Question: I have two imageviews in a relative layout. One keeps acting almost 3 times the width as the other. Both pngs are 60px x 60px, so I don't understand why one is being drawn 3 times as wide. The image is not stretched, it just takes up 3 times more width in the relative layout.
The two imageviews:
'''
<RelativeLayout
android:id="@+id/linerlayout1"
android:layout_width="wrap_content"
android:layout_height="50dp"
android:layout_above="@+id/container_ide"
android:layout_alignParentLeft="true"
android:layout_alignParentRight="true"
android:background="@drawable/gradient" >
<ImageView
android:id="@+id/imageView2"
android:layout_width="wrap_content"
android:layout_height="wrap_content"
android:layout_alignParentRight="true"
android:layout_alignParentTop="true"
android:layout_weight="1"
android:clickable="true"
android:onClick="that"
android:padding="6dp"
android:src="@drawable/icon_image" />
<ImageView
android:id="@+id/imageView1"
android:layout_width="wrap_content"
android:layout_height="wrap_content"
android:layout_alignParentLeft="true"
android:layout_alignParentTop="true"
android:layout_weight="1"
android:clickable="true"
android:onClick="this"
android:padding="6dp"
android:src="@drawable/image_two" />
</RelativeLayout>
'''
They should (In my knowledge) behave exactly the same. As you can see in the screenshot below '@drawable/image_two' is acting way off. The bounding box being three times too wide is killing my layout. Any ideas?

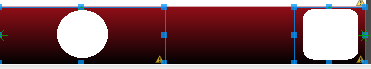
Answer: Your code works fine for me with different image.
So perhaps it is something to do with your image?